Current action and preconditions to check: trajectory_clear

Your task: For each precondition in the list above, predict whether it will hold at this action.

Consider the current scene as observed from the mobile robot's camera, and analyze the predicted future states of all dynamic agents (e.g., people, animals, vehicles, or any moving entities) within the NEXT SECOND.

IMPORTANT: Only answer "very likely" if you are absolutely certain—based on strong, clear evidence—that a dynamic agent will violate the precondition in the predicted future state. Do NOT answer "very likely" for unlikely, ambiguous, or low-probability risks.

Ask yourself for each precondition: Is there a high probability, with clear and convincing evidence, that the predicted future states of any dynamic agent will interfere with the predicted future state of the currently executing action within the NEXT SECOND, causing that precondition to fail?

Assess the risk level based on these predictions. Use "likely" or "very likely" if motions create a clear risk of interference.

Use "neutral" or "improbable" if agents are nearby but their predicted paths are clearly diverging or non-conflicting.

Failure Risk Categories: "very improbable", "improbable", "neutral", "likely", "very likely"

Answer Format: Output ONLY the probability_of_failure value from these categories: "very improbable", "improbable", "neutral", "likely", "very likely"

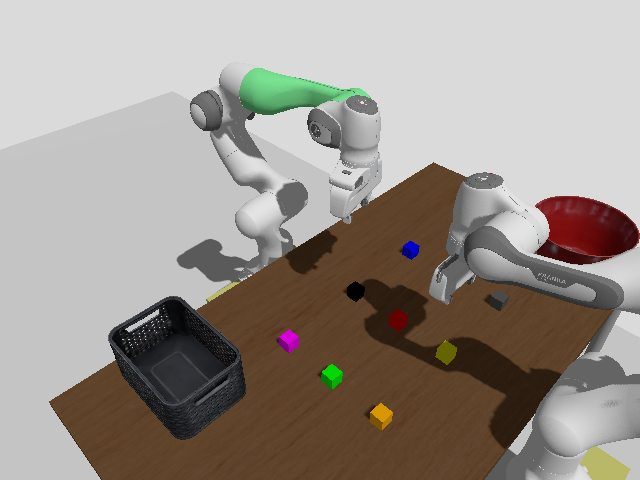

Answer: very improbable